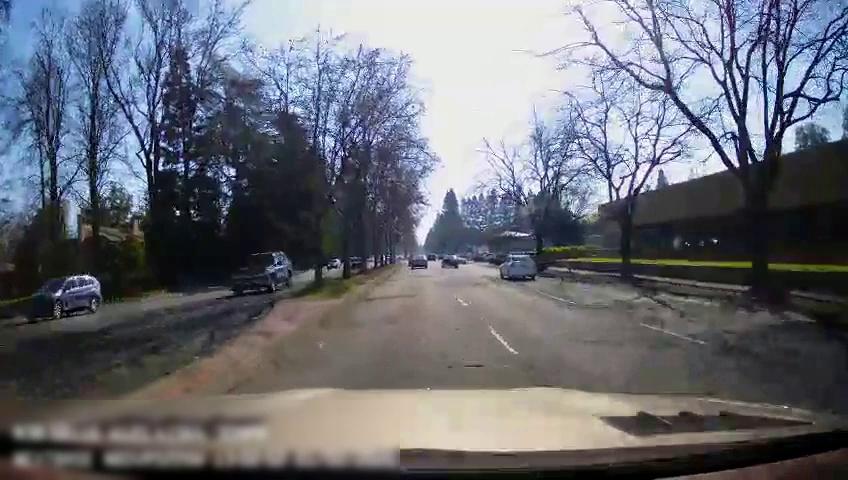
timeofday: Day
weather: Sunny
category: Drivable Space
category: Drivable Space
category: Vehicles | SUV
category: Vehicles | SUV
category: Vehicles | Car
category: Vehicles | Car
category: Vehicles | Car
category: Vehicles | Car
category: Vehicles | Car
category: Vehicles | Car
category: Vehicles | Car
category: Lanes | Current Lane
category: Lanes | Current Lane